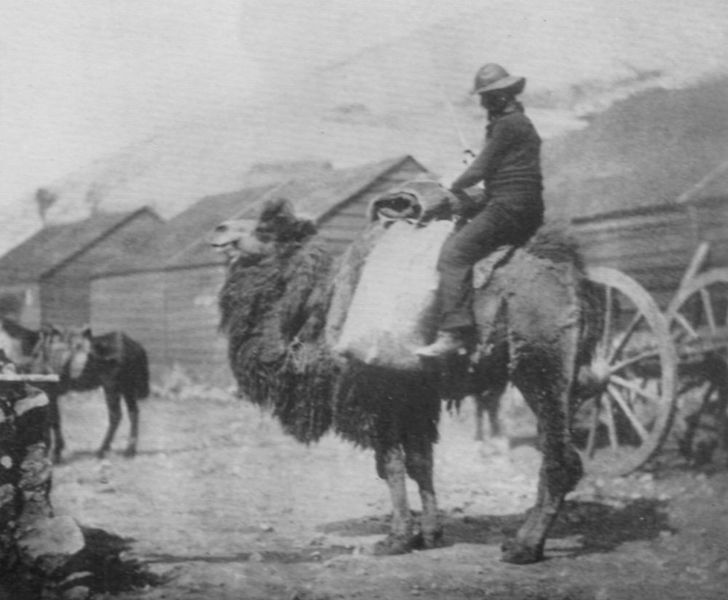
Titel: Ein Dromedar
Künstler: Roger Fenton
Standort: USA
Institution: Sammlung Gernsheim
Schlagwörter: berg, dunkel, himmel, mann, schatten, weiß, landschaft, sand, sitzen, stadt, grau, hell, hintergrund, holz, hut, licht, schwarz, strasse, stuhl, dach, gebäude, gras, haus, tier, tiere, weg, hose, arm, arme, kleidung, mensch, stehen, steine, erde, gräser, häuser, natur, vieh, hütte, rauch, sonne, boden, land, sitzend, decke, person, england, esel, karren, pferd, pferde, reiter, räder, sack, schornstein, stock, beine, fell, hufe, mähne, reiten, ritt, sattel, schuhe, hosen, bündel, gepäck, last, russland, transport, afrika, berge, wüste, dorf, dächer, schattierung, schattierungen, hof, hütten, amerika, kutsche, markt, schlot, speichen, arbeiter, kies, rad, wagen, wagenrad, jeans, krempe, unscharf, foto, fotografie, photographie, orient, geschirr, schwarz weiss, engländer, wägen, helm, stiefel, trense, photo, china, mauern, holzhütte, achse, lasttier, arabien, aufnahme, holzhaus, holzbalken, kolonie, franzose, europa, kamel, reittier, holzhäuser, holzhütten, siedler, reittiere, zottel, dromedar, mongolei, mittelasien, zotteln, sal, baraken, hholz, kolonialfoto, ttel, ße, schwarz.weiß, kamell, eurtopa